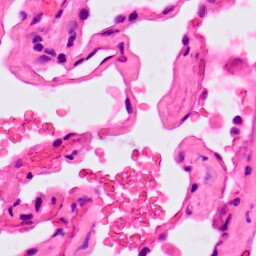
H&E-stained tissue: Lung